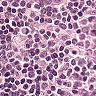
Metastatic tissue present: no